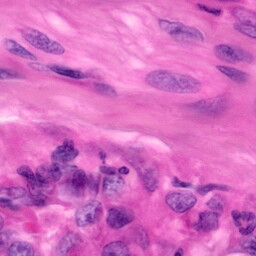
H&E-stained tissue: Pancreatic